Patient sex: M
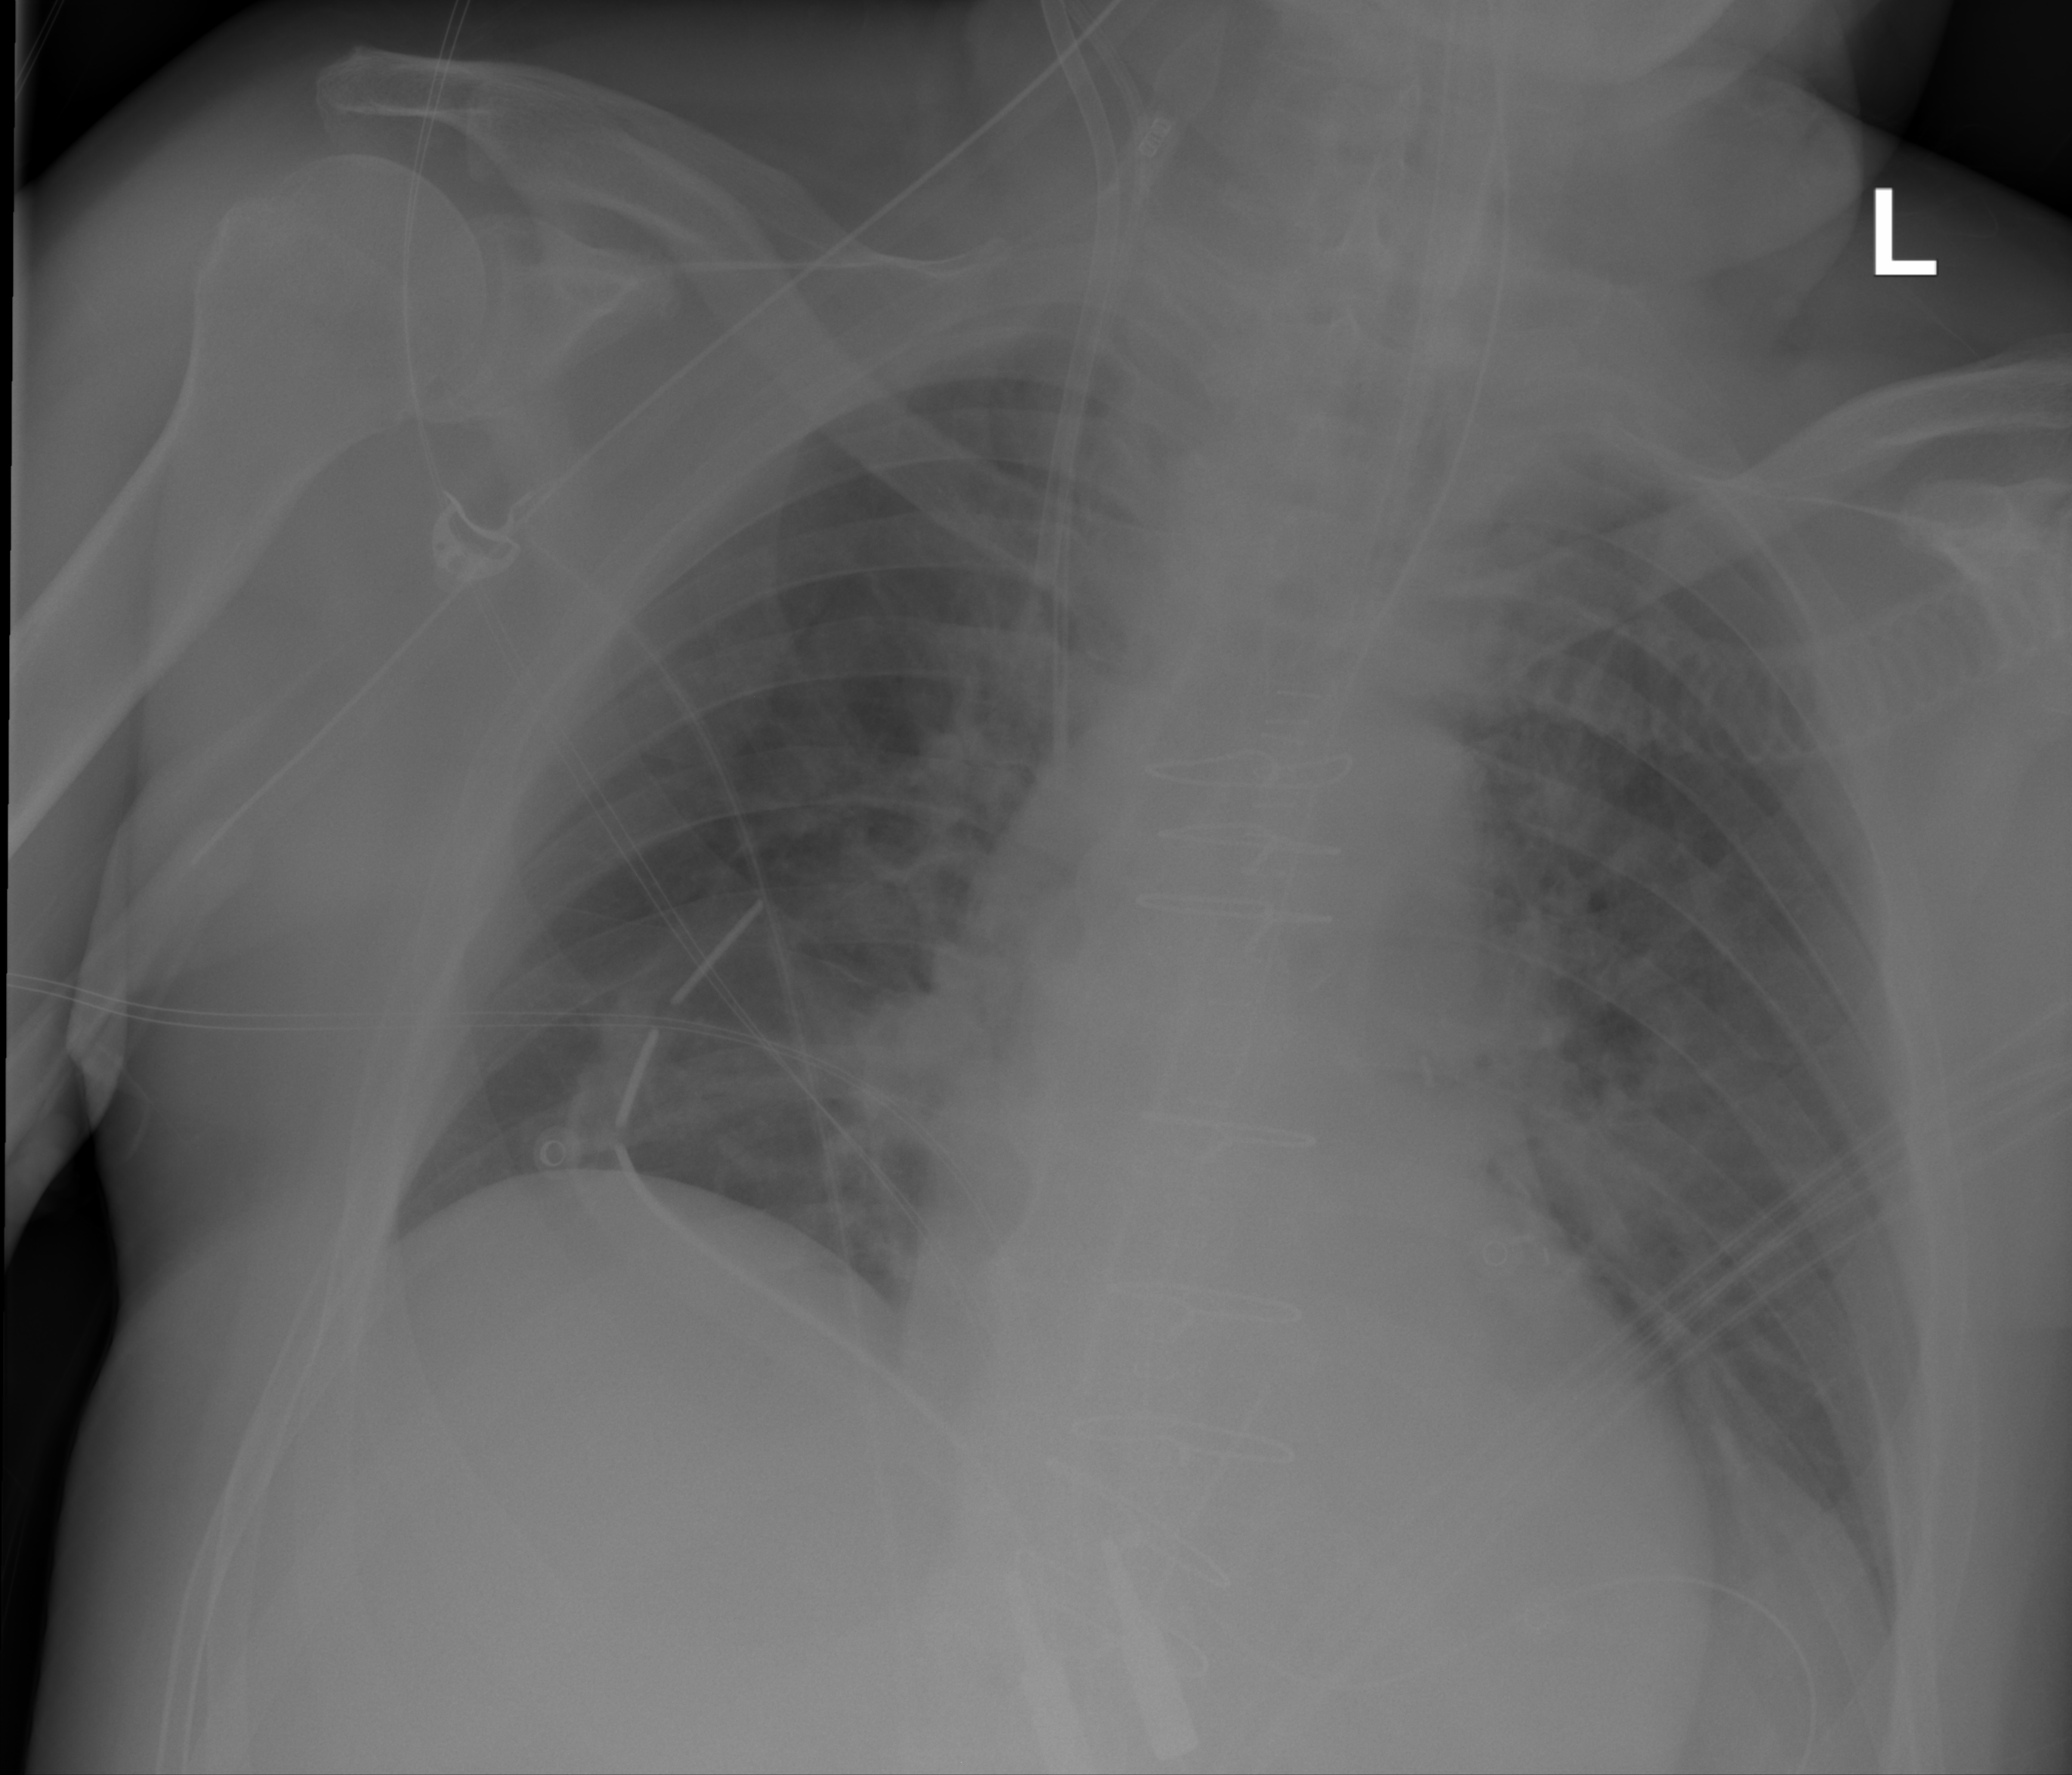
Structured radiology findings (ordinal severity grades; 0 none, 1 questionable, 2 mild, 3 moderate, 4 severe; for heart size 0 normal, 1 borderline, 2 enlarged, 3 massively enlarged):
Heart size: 0
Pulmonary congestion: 2
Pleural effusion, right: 0
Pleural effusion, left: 0
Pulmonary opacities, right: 0
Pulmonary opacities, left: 0
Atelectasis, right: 0
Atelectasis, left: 2